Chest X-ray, AP view. Patient: 49 years old, sex F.
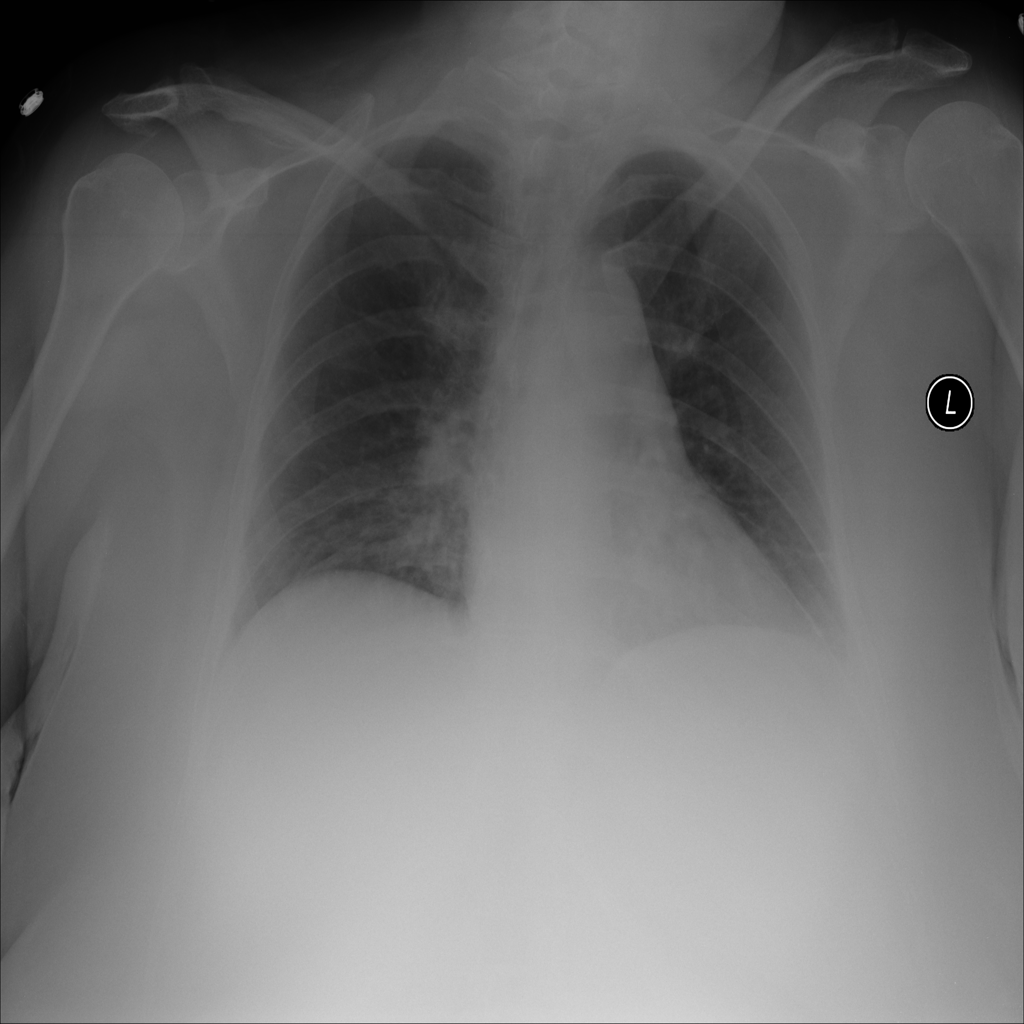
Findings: No Finding